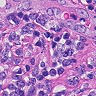
Metastatic tissue present: no